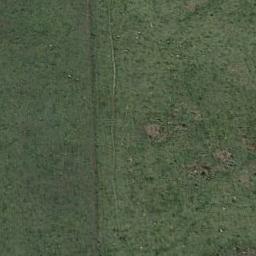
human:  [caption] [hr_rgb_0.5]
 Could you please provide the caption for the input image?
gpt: This meadow has dense grasses and parts of the meadow are relatively sparse .

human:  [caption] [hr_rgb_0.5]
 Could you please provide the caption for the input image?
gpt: The entire image is dominated by grass .

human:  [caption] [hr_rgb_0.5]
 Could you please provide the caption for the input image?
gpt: The meadow is dense but uneven .

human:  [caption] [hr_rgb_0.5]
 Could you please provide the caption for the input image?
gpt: The meadow is full of green grass .

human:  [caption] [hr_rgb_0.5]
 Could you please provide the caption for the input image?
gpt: A sparse green meadow with some grass .